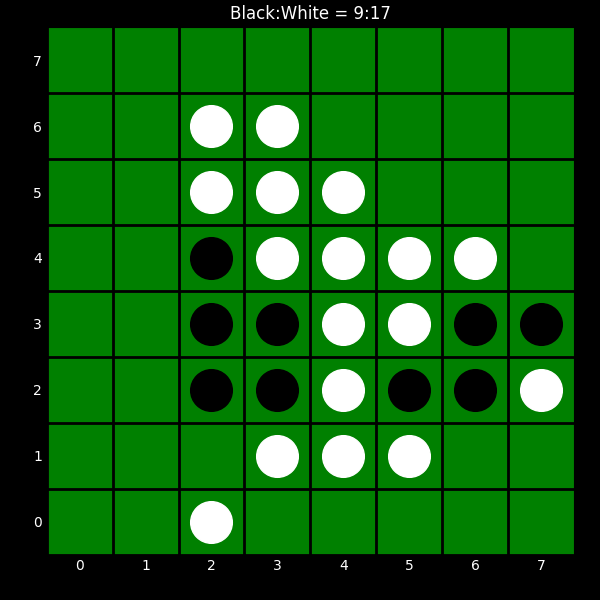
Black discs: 9
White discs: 17